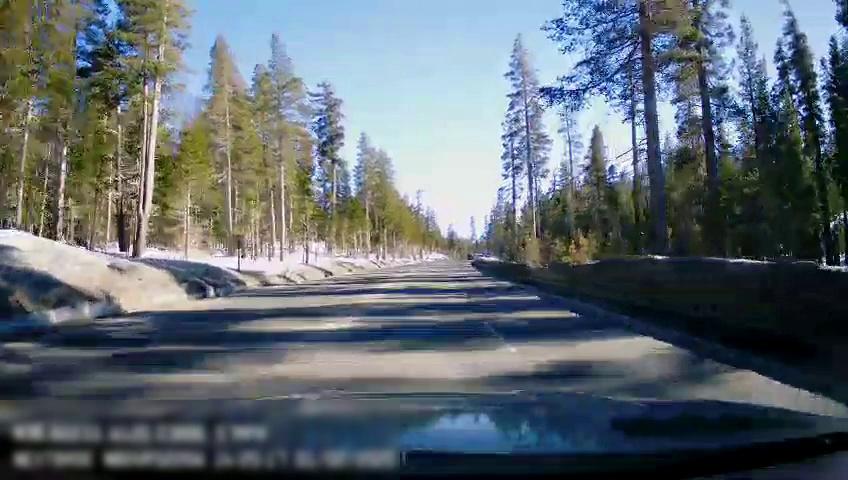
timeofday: Day
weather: Snowy
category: Drivable Space